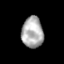
Tissue: skin
Cell type: Myeloid cells
Senescence score: 0.2359
Nuclear area (px): 653
Mean DAPI intensity: 173.522